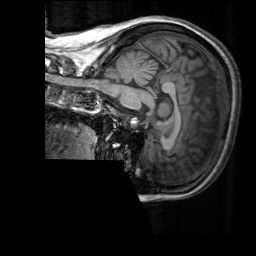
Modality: T1w
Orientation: sagittal
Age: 30
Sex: female
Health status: healthy
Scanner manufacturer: siemens
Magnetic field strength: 3 T
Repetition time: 2.3 s
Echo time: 0.00303 s